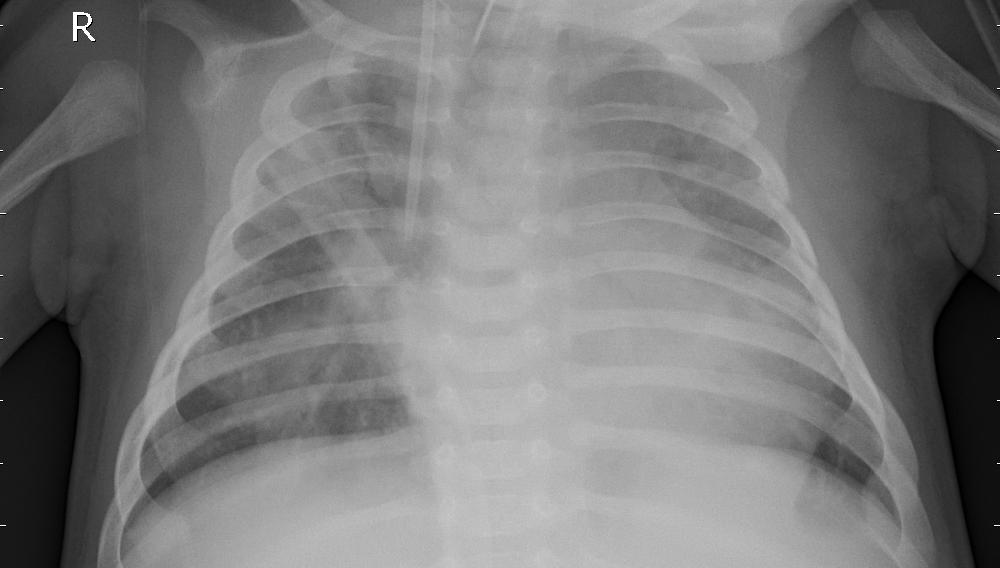
Diagnosis: PNEUMONIA